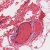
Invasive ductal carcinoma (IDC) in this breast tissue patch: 0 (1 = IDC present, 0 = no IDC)